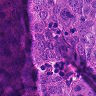
Metastatic tissue present: yes